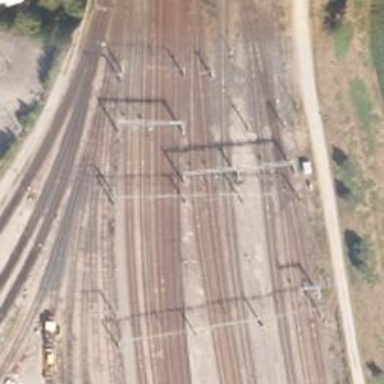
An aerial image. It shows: Railway signal.